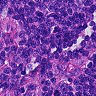
Metastatic tissue present: no